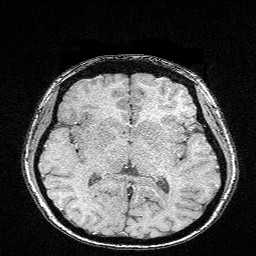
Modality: FLASH
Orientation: coronal
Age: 24
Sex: female